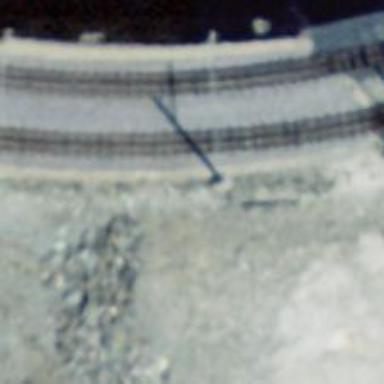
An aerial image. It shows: Embankment has been constructed as man-made feature.